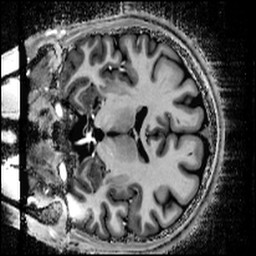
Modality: T1w
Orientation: coronal
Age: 27
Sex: male
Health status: healthy
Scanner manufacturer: siemens
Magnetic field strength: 9.4 T
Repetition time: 9 s
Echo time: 0.0023 s